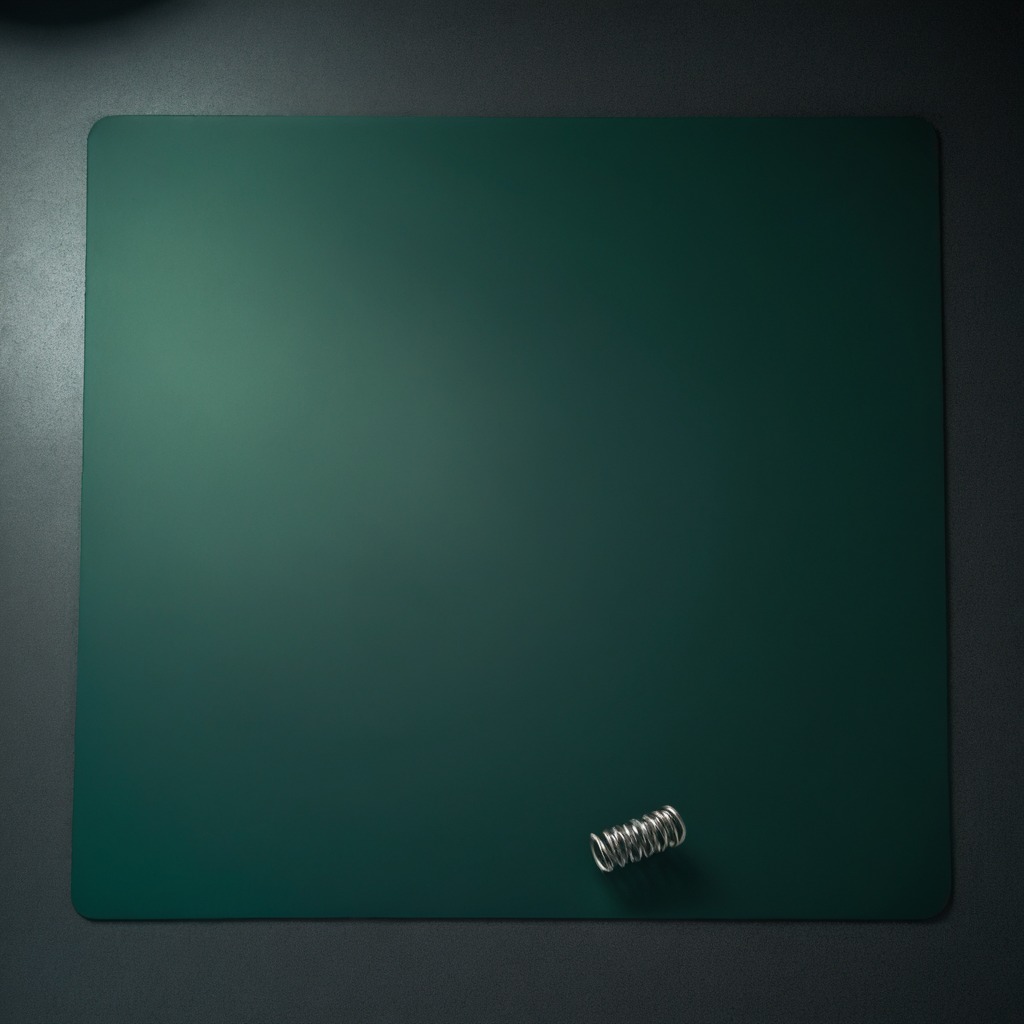
A coiled metal spring lies on a clean granite tabletop covered with a green rubber mat inside a workshop at night dim ambient light soft shadows worn but beneath the mat